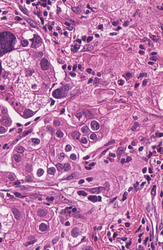
Tumor epithelial tissue: yes
Tumor-associated stroma tissue: yes
Normal tissue: no